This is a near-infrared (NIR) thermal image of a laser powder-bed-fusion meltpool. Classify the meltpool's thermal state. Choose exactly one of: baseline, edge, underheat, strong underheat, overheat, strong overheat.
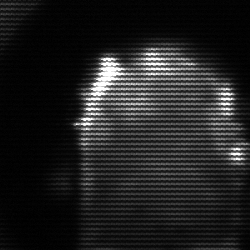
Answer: baseline